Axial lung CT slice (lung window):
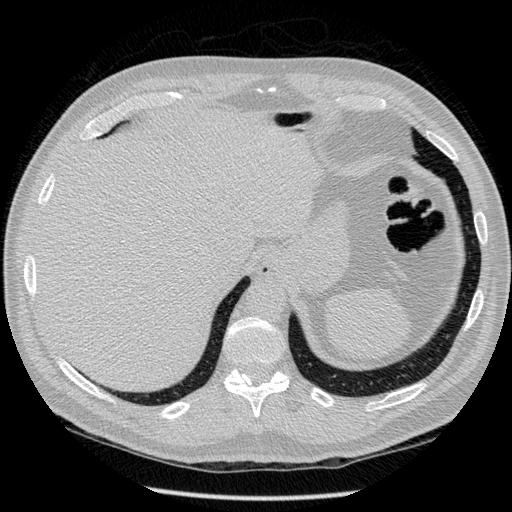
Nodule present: no